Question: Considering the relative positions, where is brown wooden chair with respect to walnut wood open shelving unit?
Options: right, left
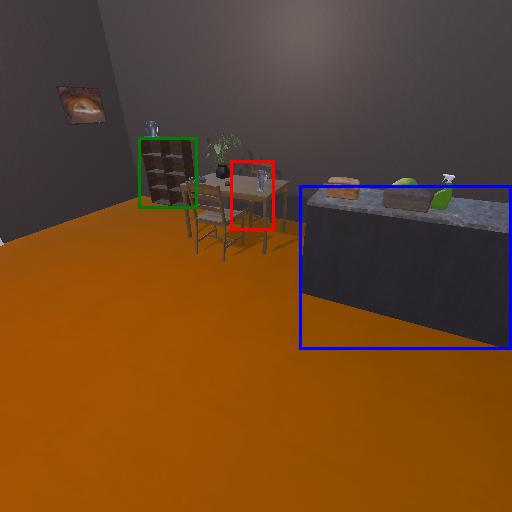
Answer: right